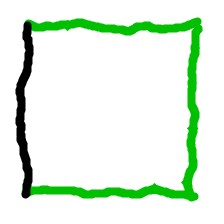
Shape: square